Chest X-ray:
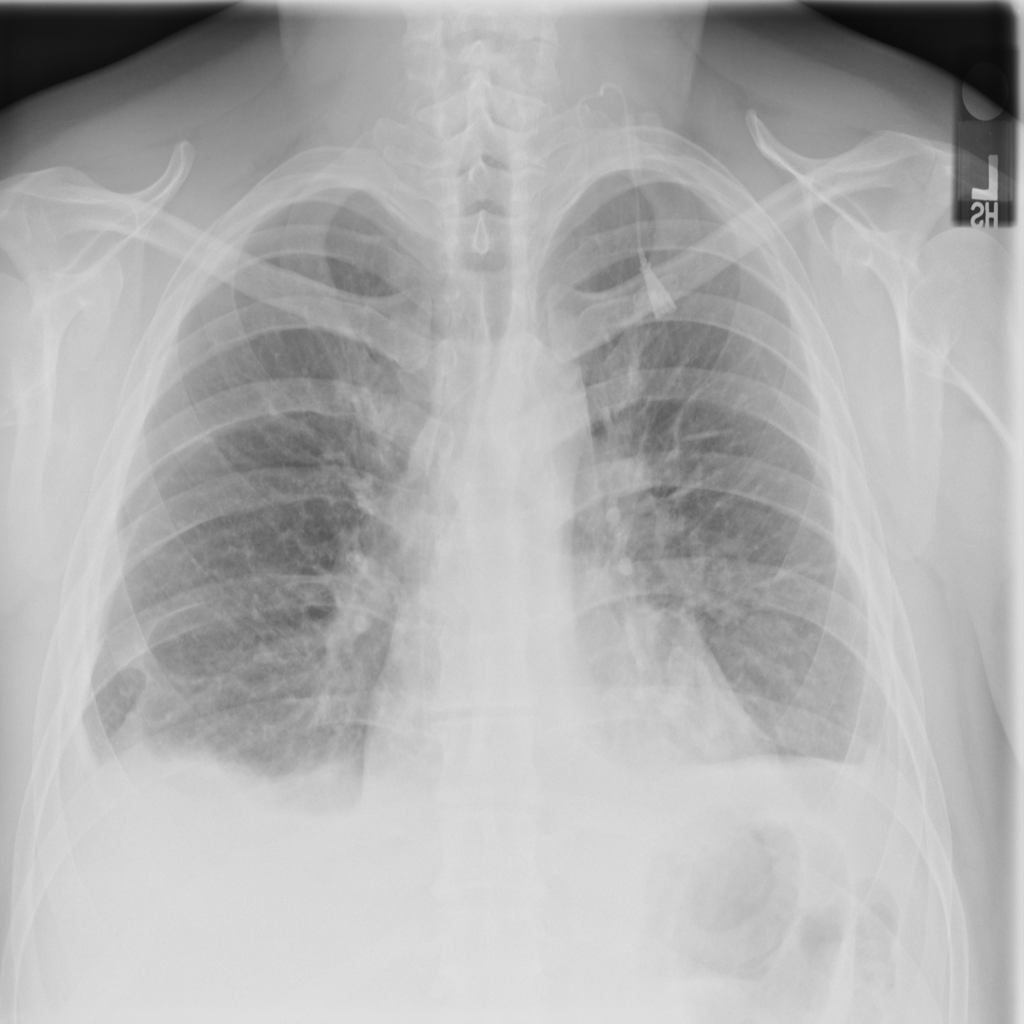
Findings: Effusion, Consolidation
No abnormal finding: no